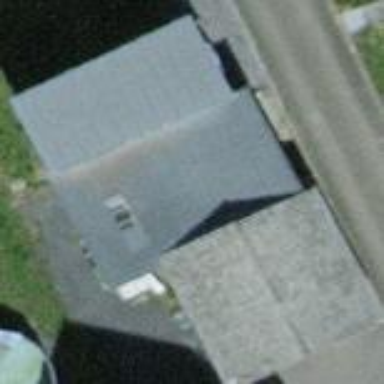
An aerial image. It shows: Shed.